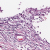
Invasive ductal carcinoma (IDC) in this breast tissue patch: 0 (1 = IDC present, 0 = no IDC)